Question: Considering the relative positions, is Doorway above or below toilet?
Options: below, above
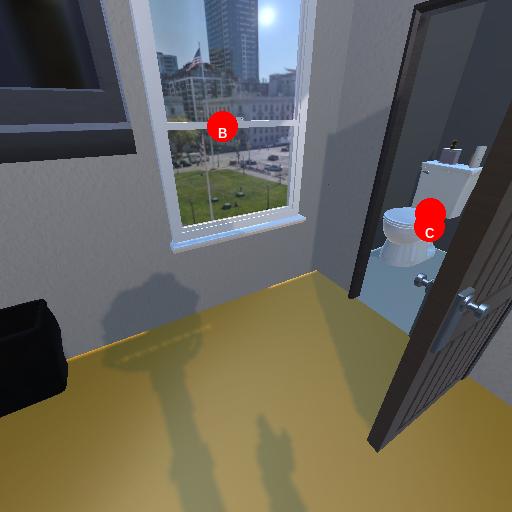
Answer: below